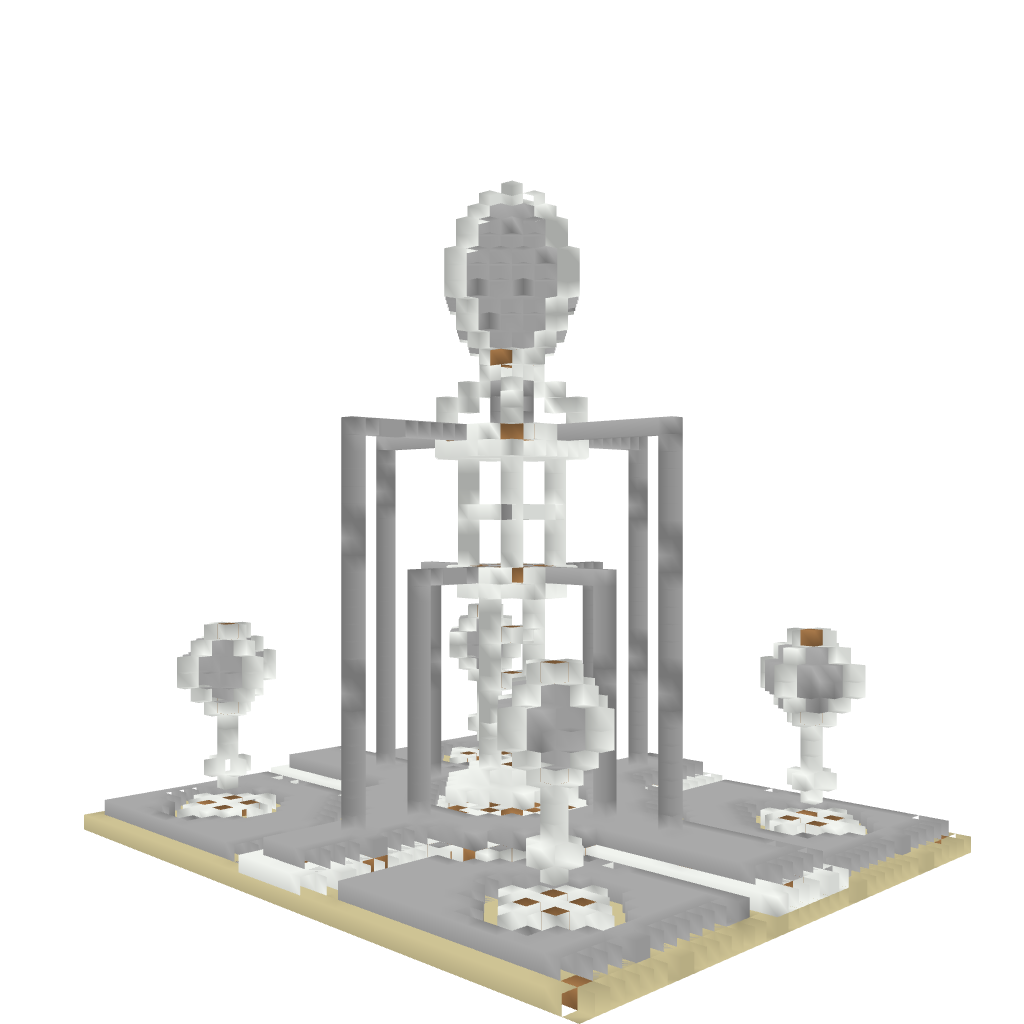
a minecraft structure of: Paul's Fountain 01